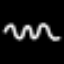
Label: squiggle